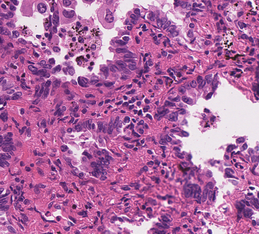
Tumor epithelial tissue: yes
Tumor-associated stroma tissue: yes
Normal tissue: no